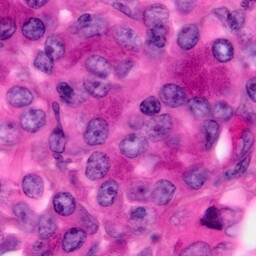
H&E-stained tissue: Pancreatic